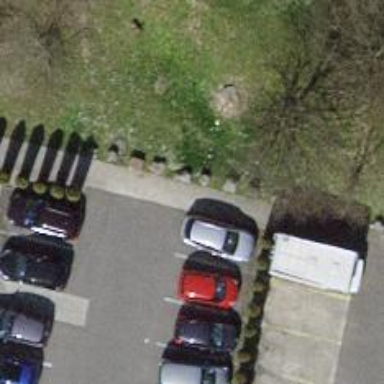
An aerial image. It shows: Parking aisle designated as service road.